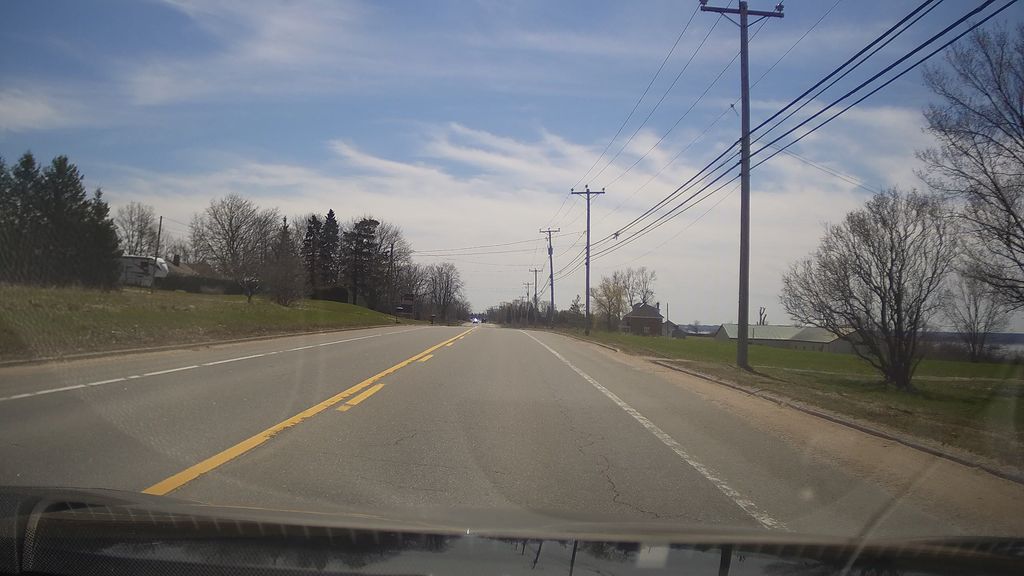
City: ottawa-gatineau